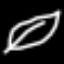
Label: leaf